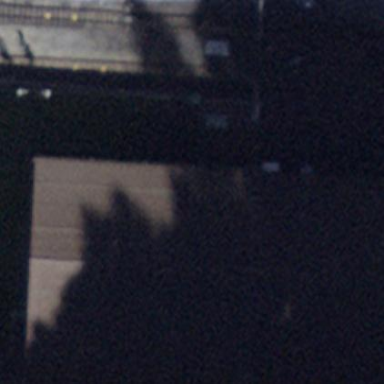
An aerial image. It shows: Warehouse building.